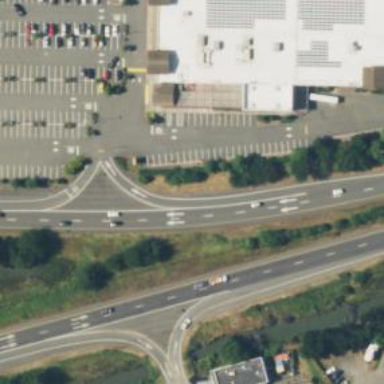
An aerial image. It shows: Trunk link highway.